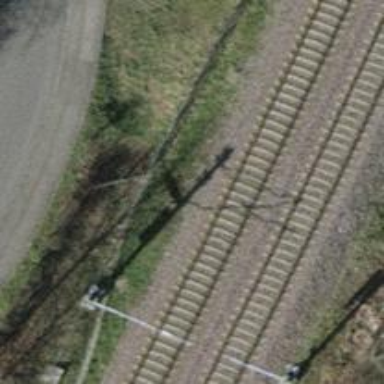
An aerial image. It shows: Railway signal.